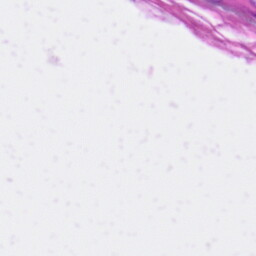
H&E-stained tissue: Skin